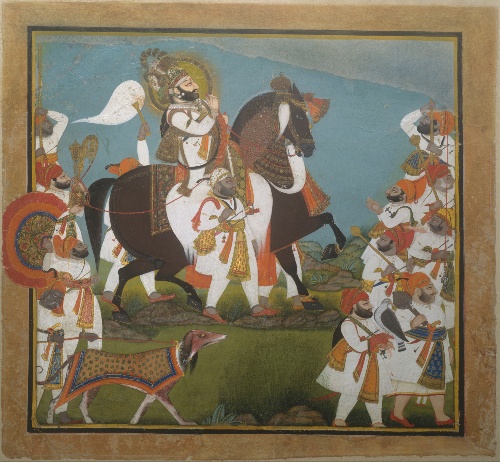
Artist: Chokha
Artist bio: Indian, active 1799–ca. 1826
Date: ca. 1805–10
Object type: Painting
Classification: Paintings
Medium: Ink, opaque watercolor, and gold on paper
Culture: Western India, Rajasthan, Udaipur or Devgarh
Dimensions: Overall: 15 × 16 1/8 in. (38.1 × 41 cm)
Department: Asian Art
Credit line: Fletcher Fund, 1996
Accession year: 1996
Repository: Metropolitan Museum of Art, New York, NY
Tags: Falcons|Men|Dogs|Horses|Hookah|Hunting